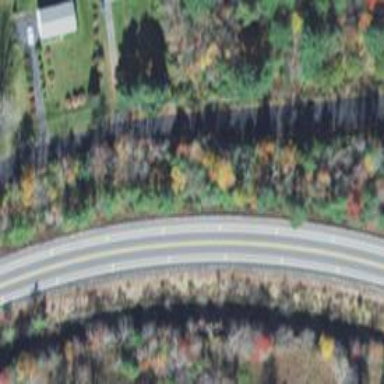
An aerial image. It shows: Primary road with asphalt surface.